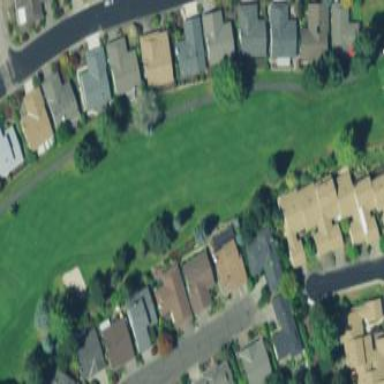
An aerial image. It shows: Well-manicured mown grass area used as golf fairway.